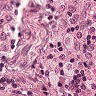
Metastatic tissue present: no